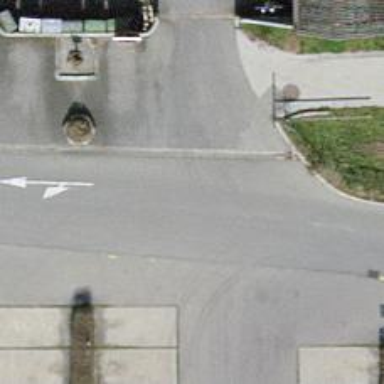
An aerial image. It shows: Unclassified road with asphalt surface.